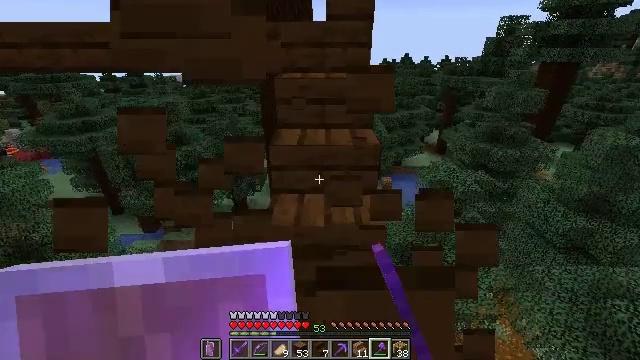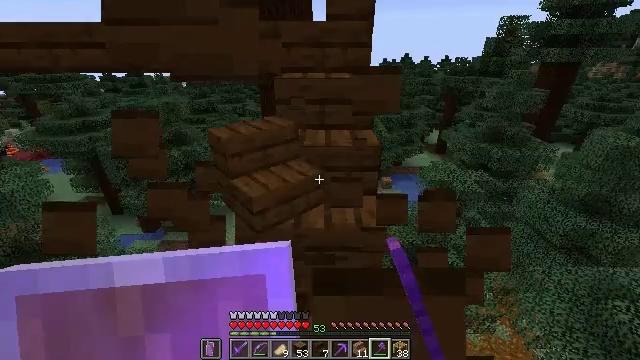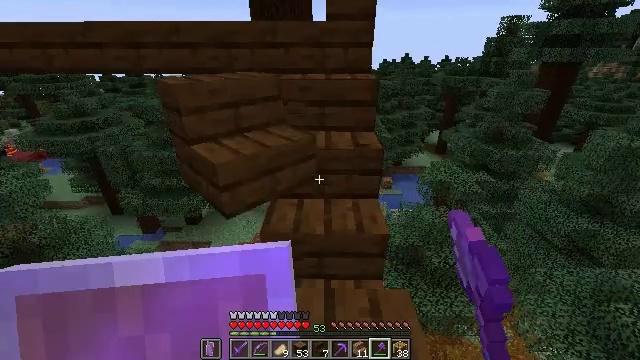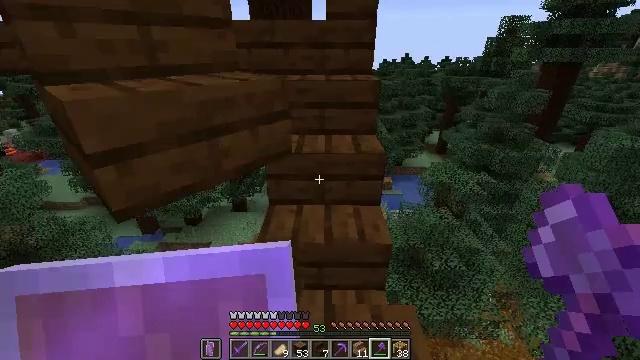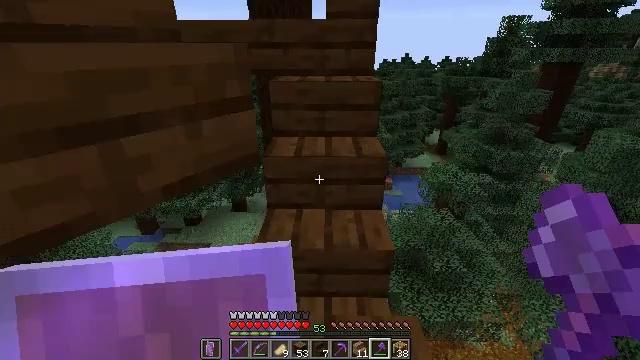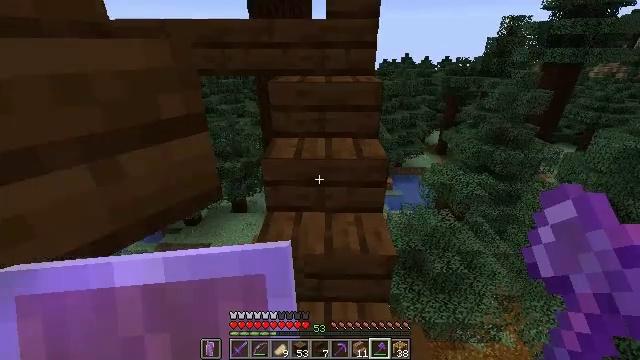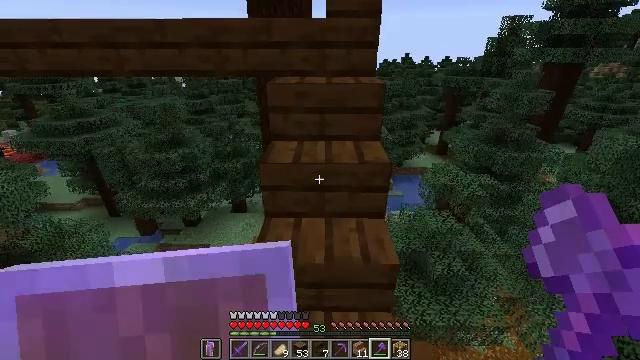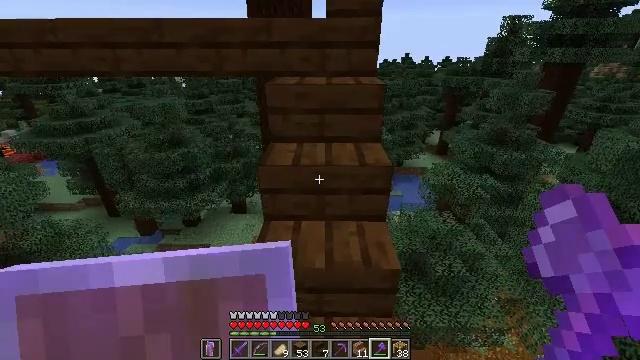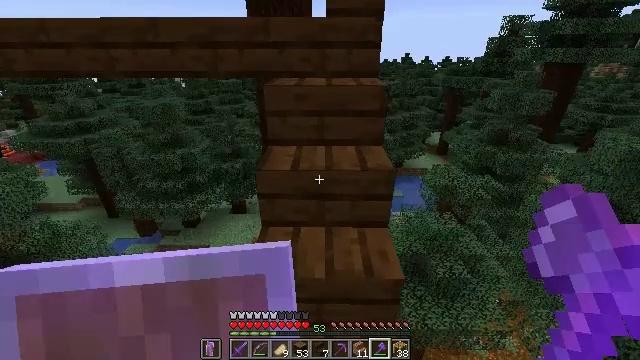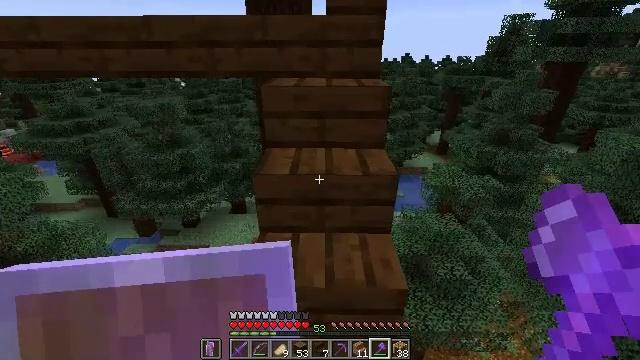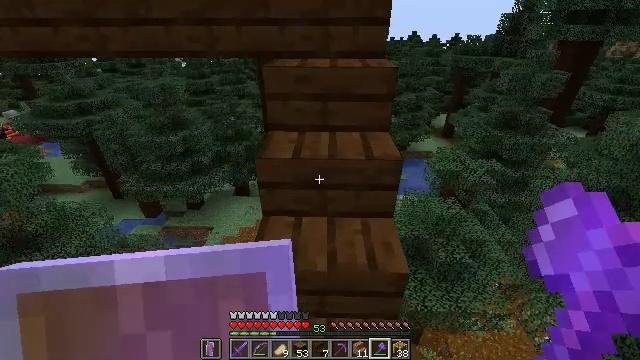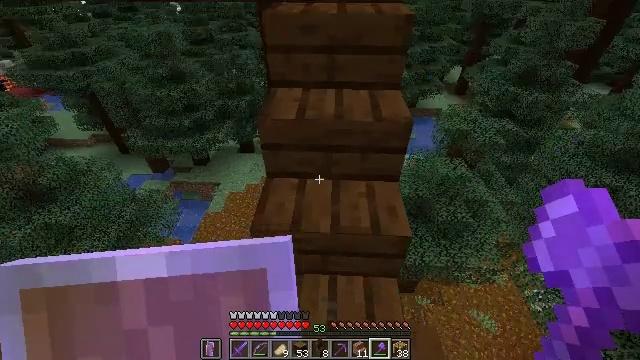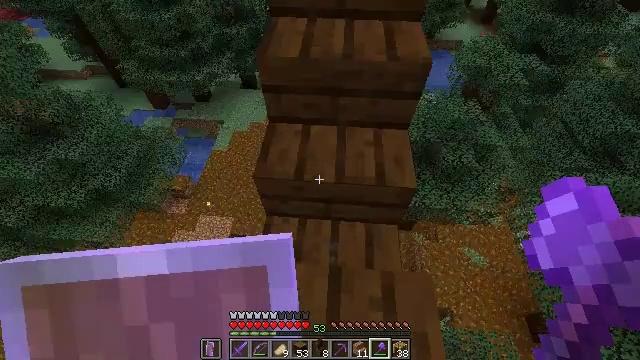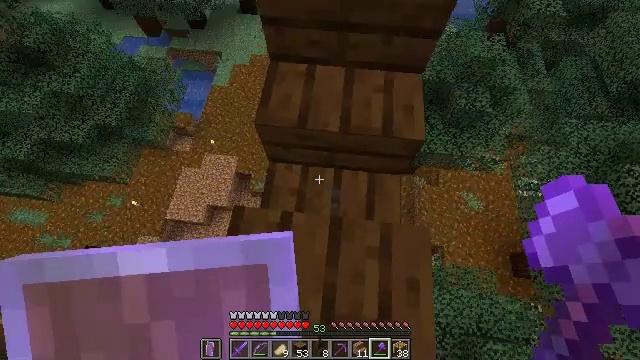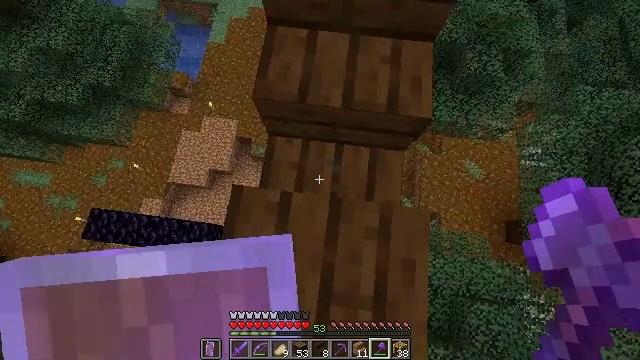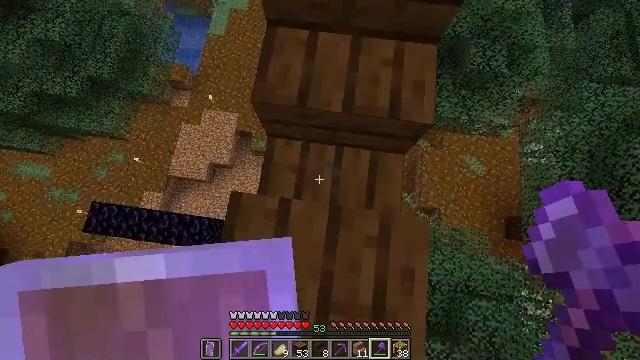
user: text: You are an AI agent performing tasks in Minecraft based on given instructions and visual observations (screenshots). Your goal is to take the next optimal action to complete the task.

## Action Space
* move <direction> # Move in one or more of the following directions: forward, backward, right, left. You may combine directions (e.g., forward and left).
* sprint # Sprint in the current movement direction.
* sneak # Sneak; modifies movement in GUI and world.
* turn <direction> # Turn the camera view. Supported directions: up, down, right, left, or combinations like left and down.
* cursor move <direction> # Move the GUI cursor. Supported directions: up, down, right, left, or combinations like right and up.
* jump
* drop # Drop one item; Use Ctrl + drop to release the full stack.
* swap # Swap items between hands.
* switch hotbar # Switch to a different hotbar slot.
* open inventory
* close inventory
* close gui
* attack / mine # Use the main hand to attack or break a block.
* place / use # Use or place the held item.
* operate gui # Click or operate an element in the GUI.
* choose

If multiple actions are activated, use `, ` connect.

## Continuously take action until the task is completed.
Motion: motion action
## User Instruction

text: Remove the scaffolding structure.
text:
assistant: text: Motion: move forward, sneak
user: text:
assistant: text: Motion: move forward, sneak
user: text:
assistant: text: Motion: move forward, sneak
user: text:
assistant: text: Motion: move forward, sneak
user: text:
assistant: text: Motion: move forward, sneak
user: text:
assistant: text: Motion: move forward, sneak
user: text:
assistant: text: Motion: move forward, sneak
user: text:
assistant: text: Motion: move forward, sneak
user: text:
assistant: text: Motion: move forward, sneak
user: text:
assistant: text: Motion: move forward, sneak, turn down
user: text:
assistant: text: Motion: move forward, sneak, turn left and down
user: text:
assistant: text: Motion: move forward, sneak, turn left and down
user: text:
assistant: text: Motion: move forward, sneak, turn left and down
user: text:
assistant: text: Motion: move forward, sneak, turn down
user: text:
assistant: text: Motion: move forward, sneak, turn down
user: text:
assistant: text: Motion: move forward, sneak
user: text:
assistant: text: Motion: sneak
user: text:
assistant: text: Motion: sneak, turn left
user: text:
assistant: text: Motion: sneak, turn left and up
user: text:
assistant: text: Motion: sneak, turn left and up
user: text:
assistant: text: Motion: sneak, turn left and up
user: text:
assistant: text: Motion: move left, sneak, turn left and up
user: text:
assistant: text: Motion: move left, sneak, turn left and up
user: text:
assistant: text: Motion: move left, sneak, turn left and up
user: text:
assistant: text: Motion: move left, sneak, turn left and up
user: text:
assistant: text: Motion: move left, sneak, turn up
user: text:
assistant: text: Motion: move left, sneak
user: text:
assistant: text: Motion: move left, sneak
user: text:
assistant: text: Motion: move left, sneak
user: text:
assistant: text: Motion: move left, sneak